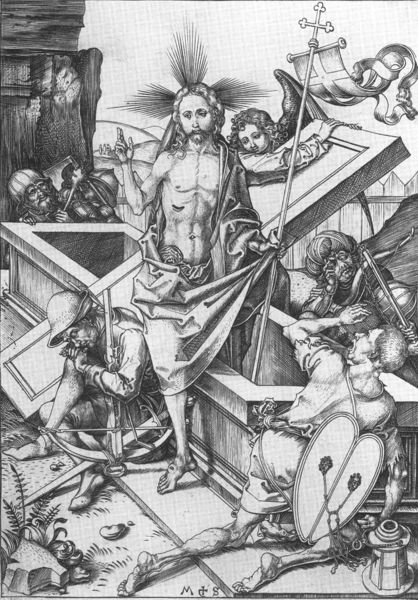
Titel: Die Auferstehung Christi
Künstler: Martin Schongauer
Schlagwörter: wunde, engel, schlafend, stab, fahne, soldaten, sarg, christus, grab, segensgestus, ungläubig, aufertstehung